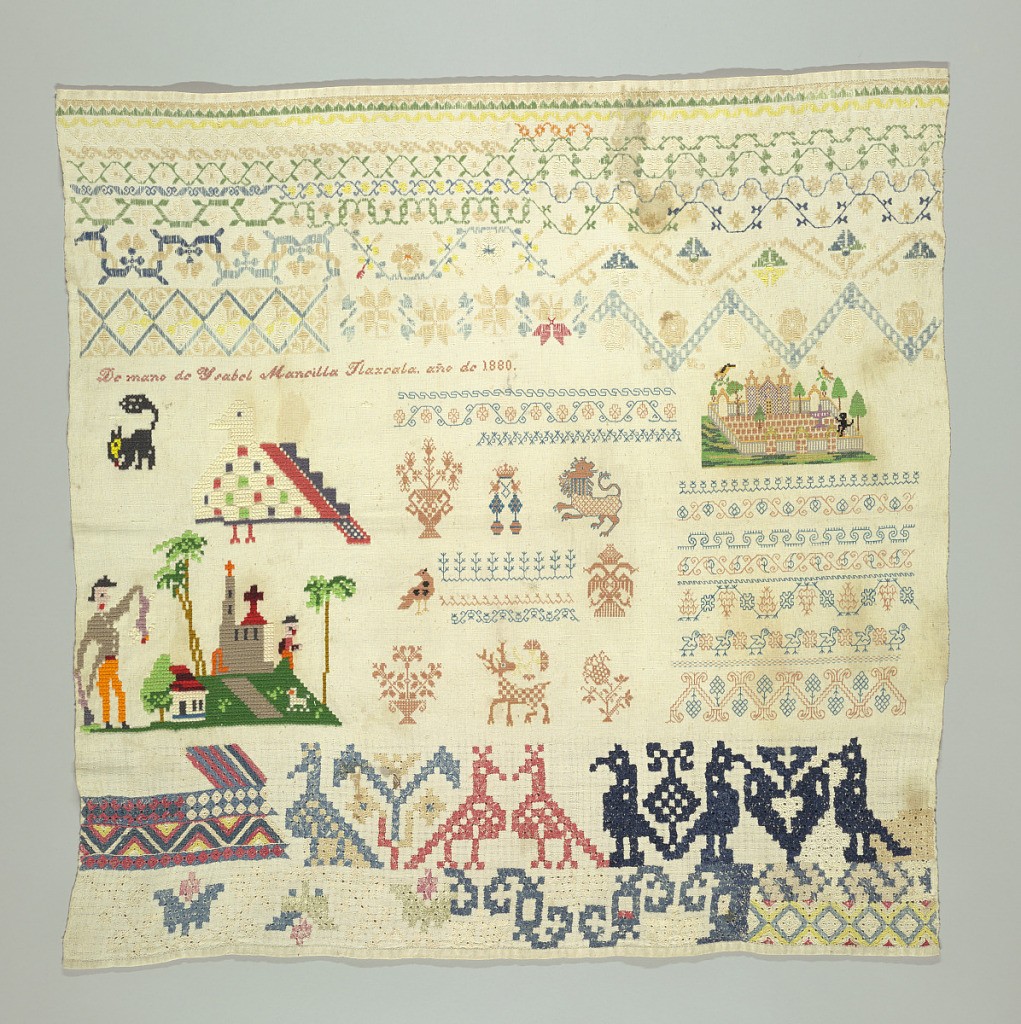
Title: Sampler
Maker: Ysabel Mancilla
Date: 1880
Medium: wool, silk, and cotton embroidery on cotton foundation Technique: embroidered in cross, satin, double running, and aztec stitch (withdrawn element work) on plain weave foundation
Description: Bands of geometric and floral pattern, confronted birds, and two scenes, in coarse and fine stitching.